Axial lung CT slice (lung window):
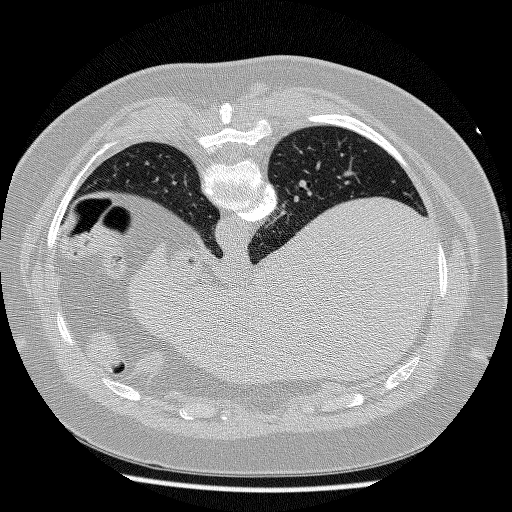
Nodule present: no